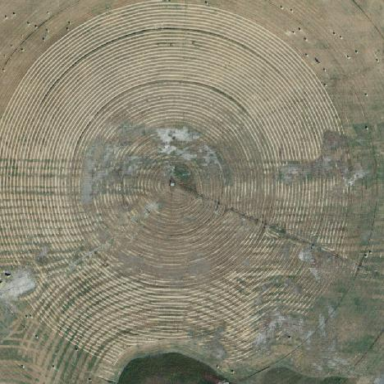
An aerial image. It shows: Farmland with pivot irrigation system.